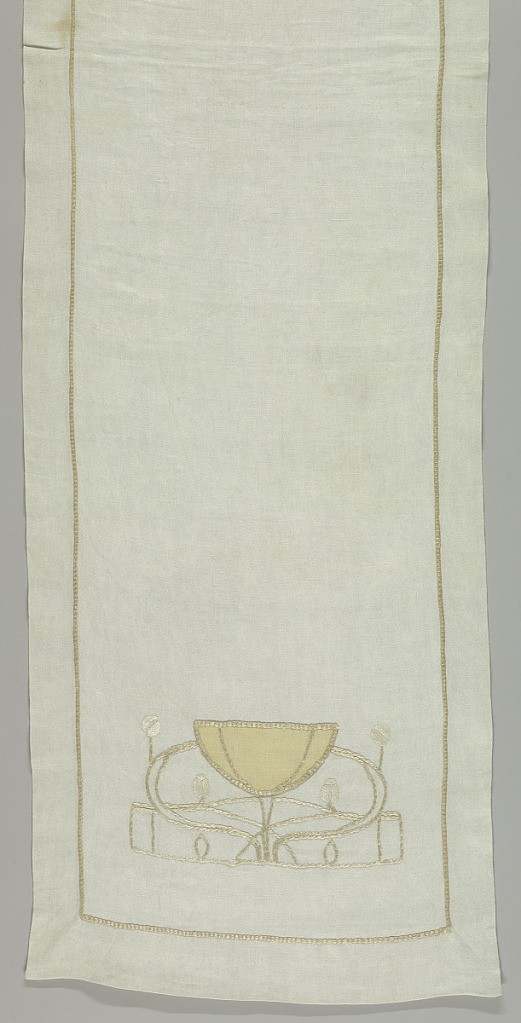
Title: Poppy
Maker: Gustav Stickley, American, 1858–1942
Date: ca. 1905
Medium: linen foundation, linen applique, linen and mercerized cotton embroidery Technique: plain weave foundation; appliqué of plain weave and embroidery using stem, satin and bottonhole stitches
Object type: Table runner
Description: Long and narrow rectangle with appliqued and embroidered stylized poppies and branches at each end. Pale yellow and beige on off-white. Hemmed on four sides.